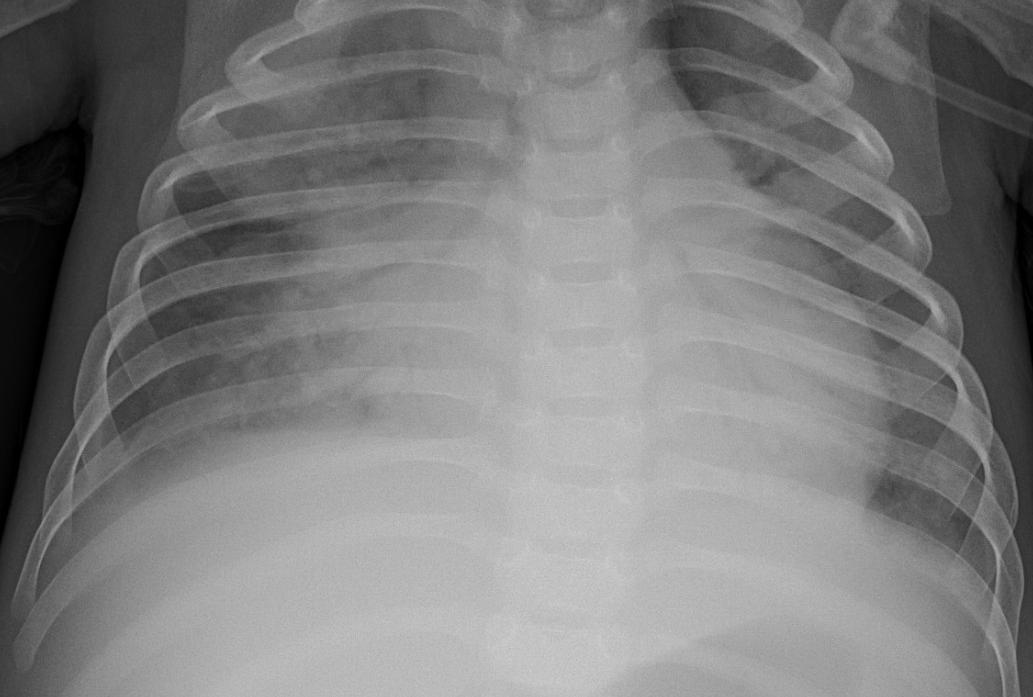
Diagnosis: PNEUMONIA